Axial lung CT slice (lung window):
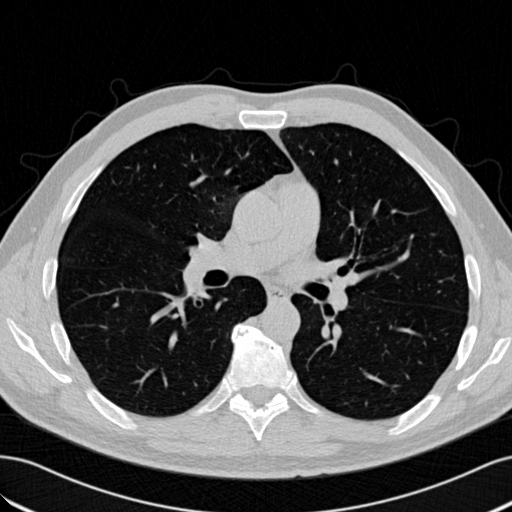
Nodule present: no